Platform: macOS
Application: Arc Browser
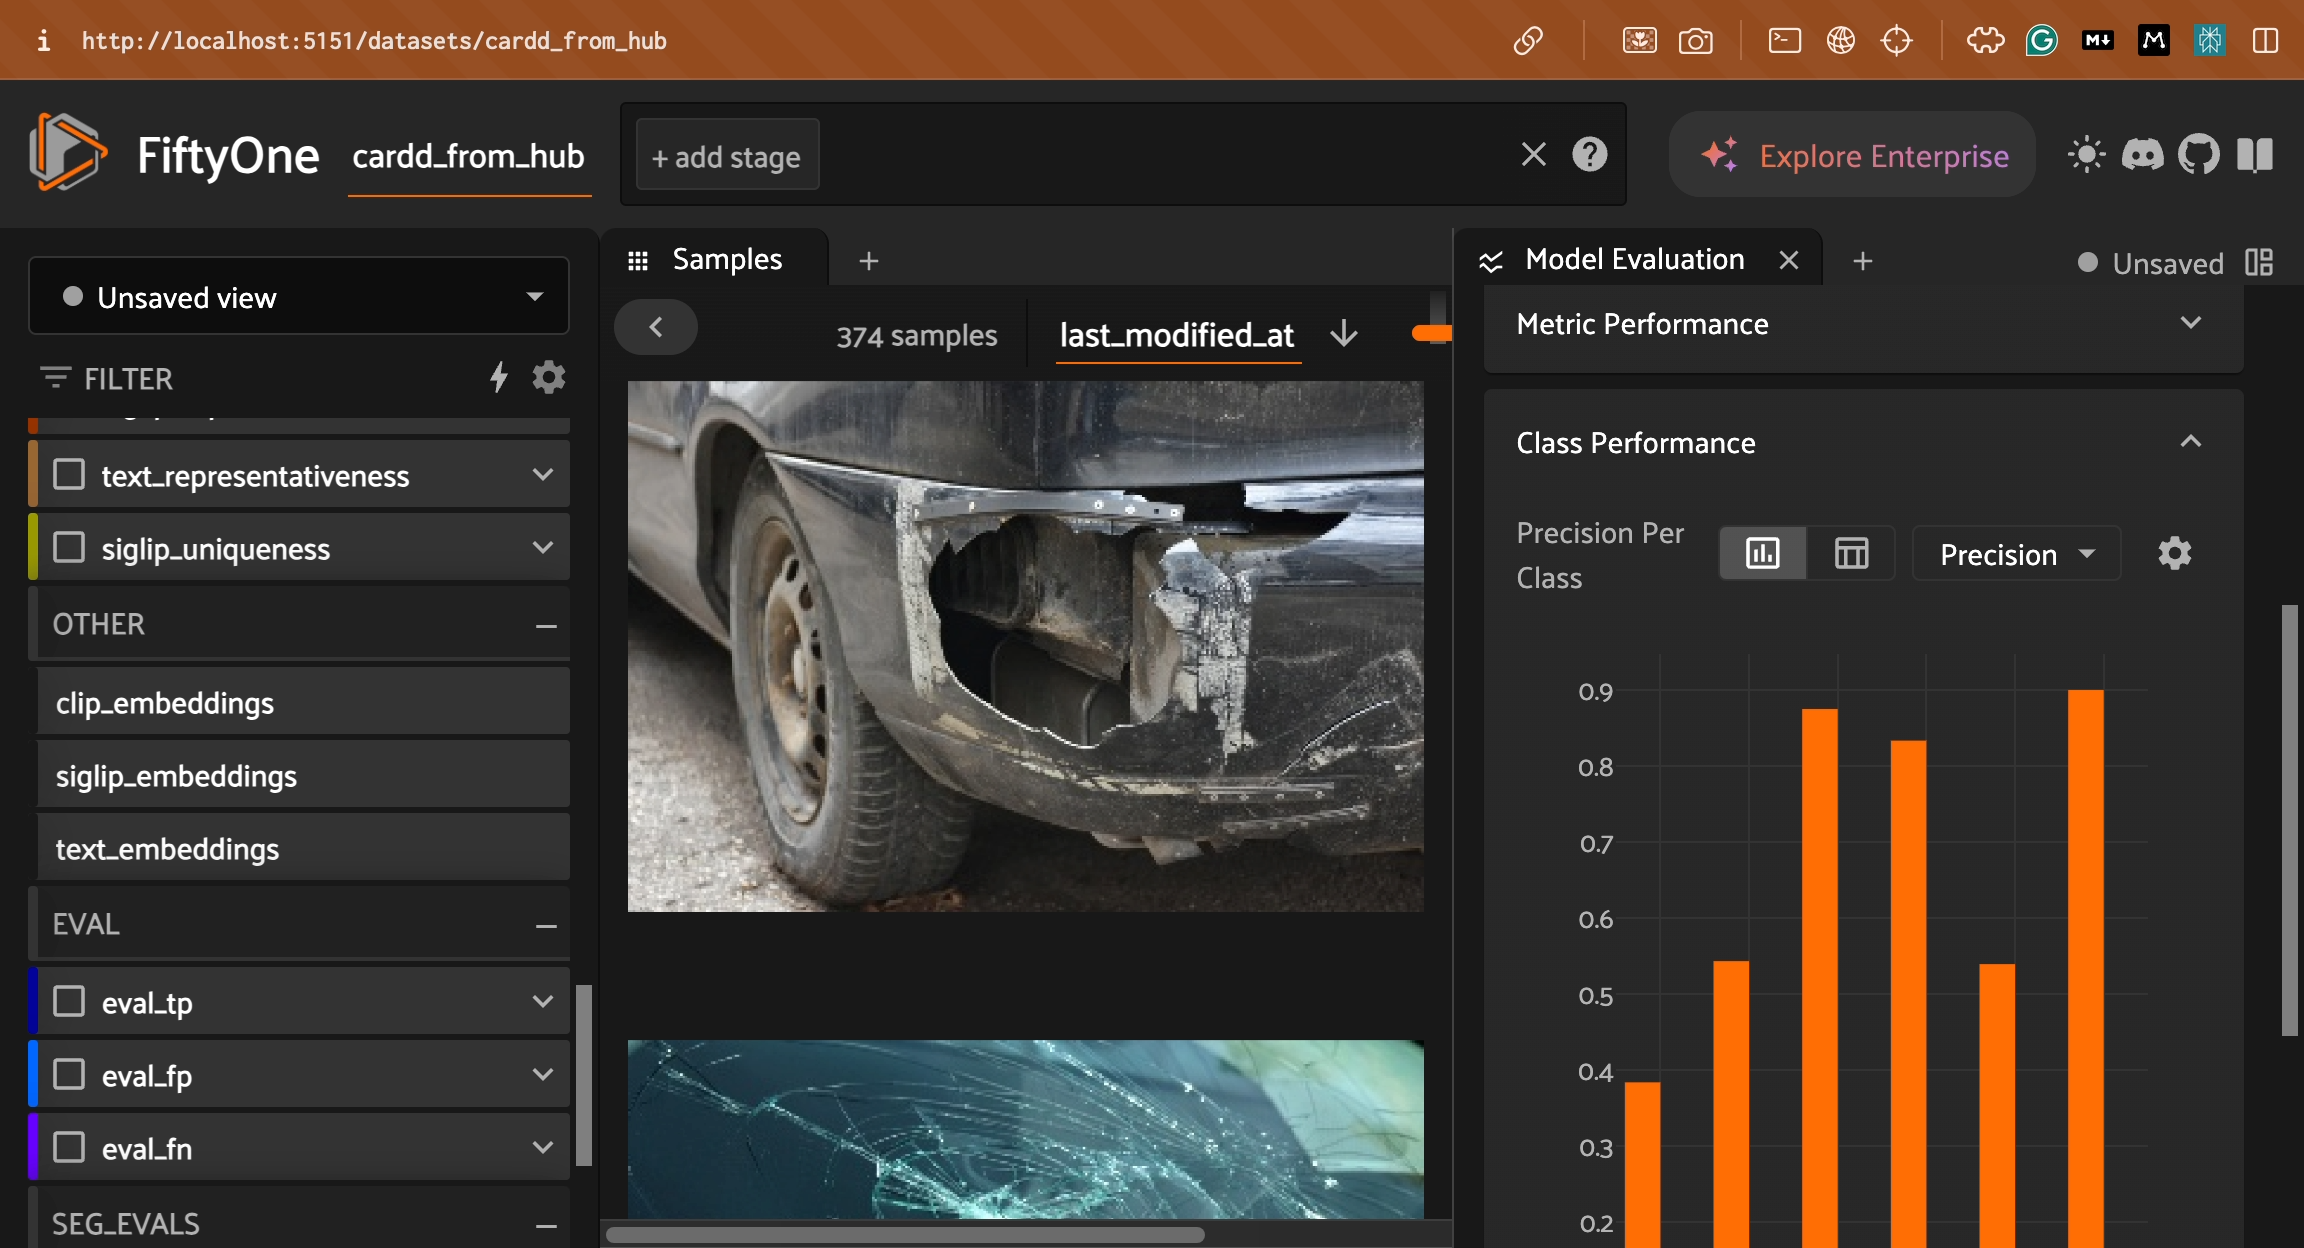
task_description: Open the settings menu in the the per class performance card of the model evaluation panel
action_type: click
element_info: Icon
steps_since_start: 1